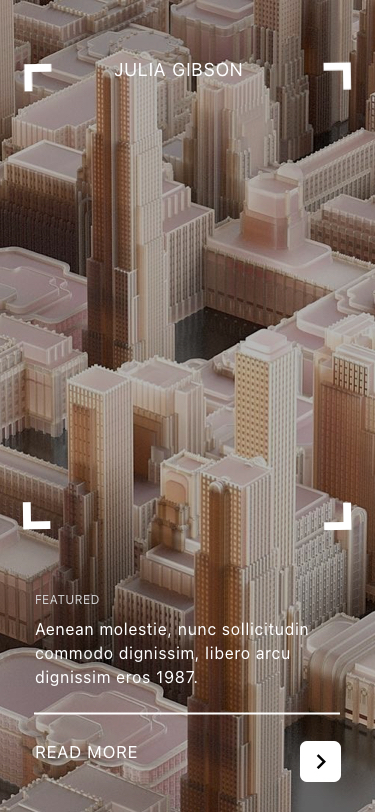
Text in this UI design:
Read More
FEATURED
Aenean molestie, nunc sollicitudin commodo dignissim, libero arcu dignissim eros 1987.